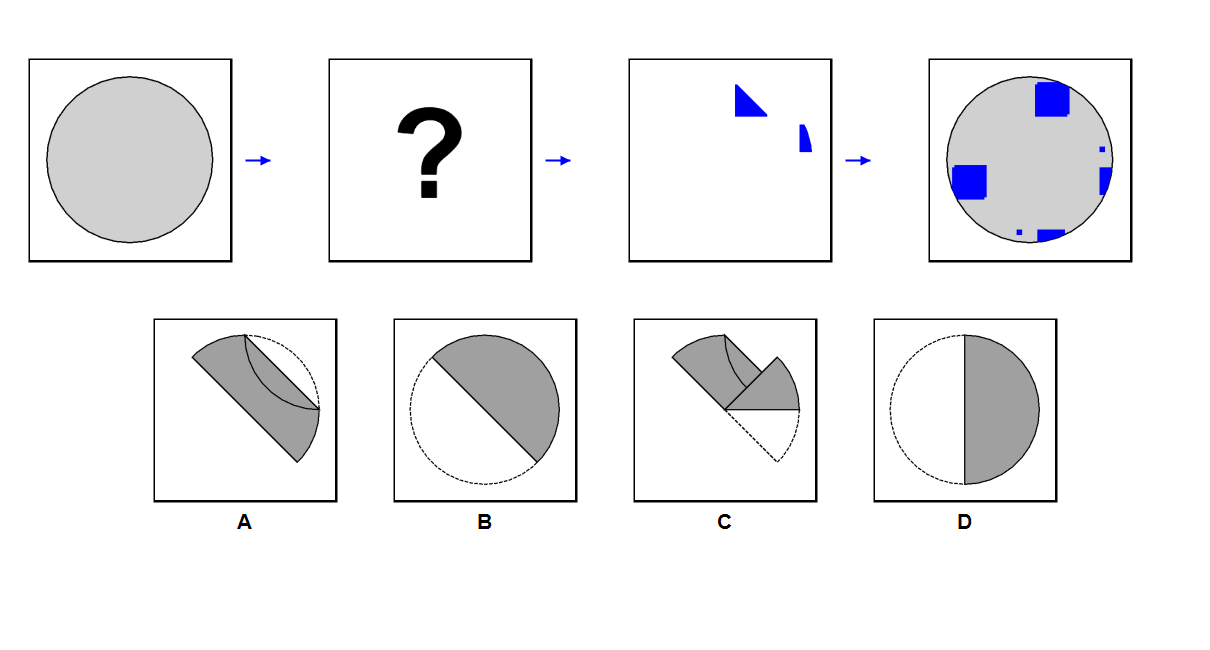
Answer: D